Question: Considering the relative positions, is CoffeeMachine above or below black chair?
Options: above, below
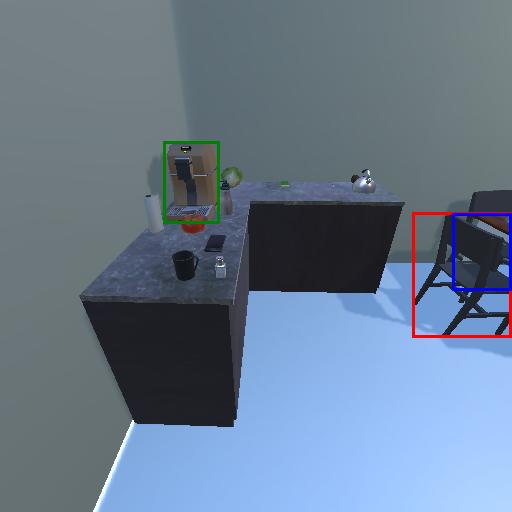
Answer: above